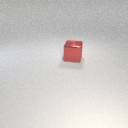
large red metal cube